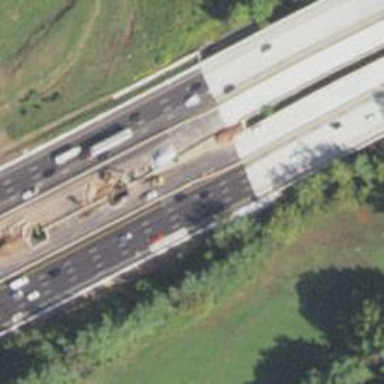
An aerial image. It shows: Asphalt motorway.